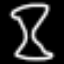
Label: hourglass